Question: I'm having trouble with this dropline menu - how can I get the subnav to line up with the right edge of the parent item? what I'm trying to achieve would look something like this:

If I were hovering over the first item on the left of the nav item. Here is a link to sample code. Thanks!
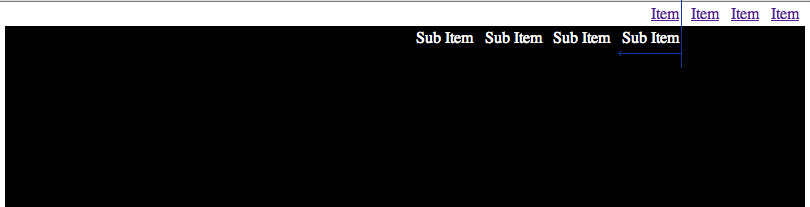
Answer: I've posted a demo here: <URL>
I think it does what you require, though hovering over the 'Second' causes the parent menu to jump a little to the left. I'm not sure why (it's late, I'm tired etc...) as yet, but I'll try and iron that out tomorrow.
I've copied the code from the jsbin demo below, I think it's fairly self-explanatory, but if you have any questions feel free to raise them in the comments and I'll do what I can to help you out.
Code:
'''
<!DOCTYPE html>
<html>
<head>
<script class="jsbin" src="http://ajax.googleapis.com/ajax/libs/jquery/1.4.2/jquery.min.js"></script>
<script type="text/javascript">
$(document).ready(
function() {
}
);
</script>
<meta charset=utf-8 />
<title>JS Bin</title>
<!--[if IE]>
<script src="http://html5shiv.googlecode.com/svn/trunk/html5.js"></script>
<![endif]-->
<style>
article, aside, figure, footer, header, hgroup,
menu, nav, section { display: block; }
#nav {width: 50%; }
li {border: 1px solid #ccc; padding: 0.2em 0.5em;}
li li {border: 0 none transparent; border-right: 1px solid #ccc; }
#nav > ul {list-style-type: none; text-align: right; }
#nav > ul > li {list-style-type:none; position: relative; display: inline; }
#nav > ul > li > ul {display: none; position: absolute; top: 1.8em; right: -1px; width: 15em; }
#nav > ul > li > ul > li {width: 15em; }
#nav > ul > li:hover > ul {display: block; }
#nav > ul > li:hover > ul > li {display: inline; }
</style>
</head>
<body>
<div id="nav">
<ul>
<li>First
<ul>
<li>Sub One</li>
<li>Sub Two</li>
</ul></li>
<li>Second
<ul>
<li>Sub Three</li>
<li>Sub Four</li>
</ul></li>
</ul>
</div>
</body>
</html>
'''